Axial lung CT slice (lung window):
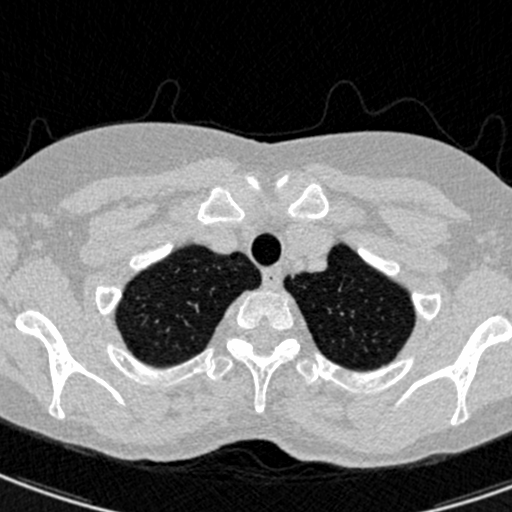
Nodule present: no